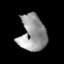
Tissue: lung
Cell type: Epithelial cells
Senescence score: 0.2215
Nuclear area (px): 949
Mean DAPI intensity: 151.9